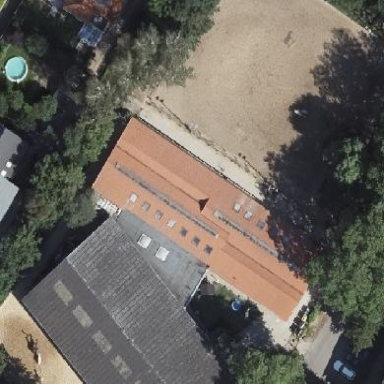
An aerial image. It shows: Equestrian sport facility.